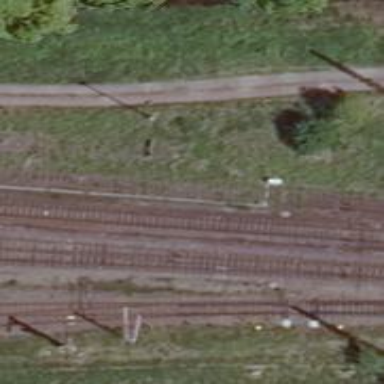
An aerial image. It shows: Railway switch.